Field crop: maize
Growth stage: 2
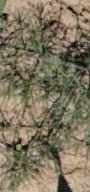
Species: salsola